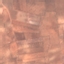
Land use / land cover class: PermanentCrop